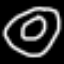
Label: donut